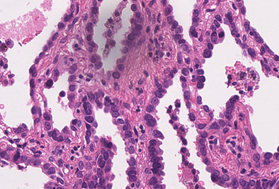
Tumor epithelial tissue: yes
Tumor-associated stroma tissue: yes
Normal tissue: no